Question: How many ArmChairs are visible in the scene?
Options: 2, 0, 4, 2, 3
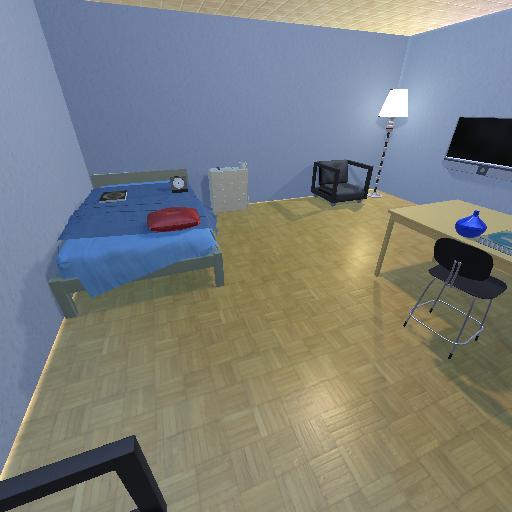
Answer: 2